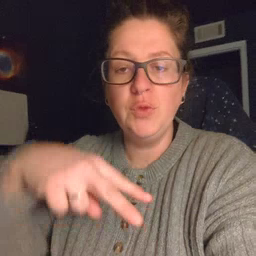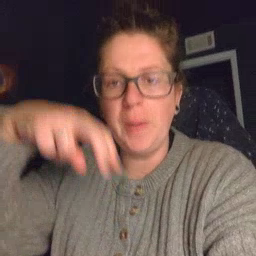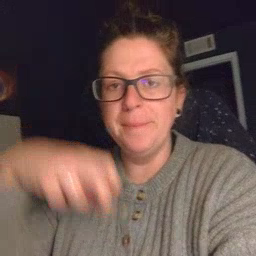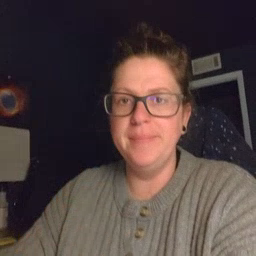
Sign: jump